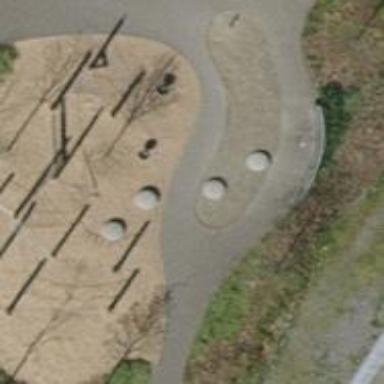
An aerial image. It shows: Bench for seating.